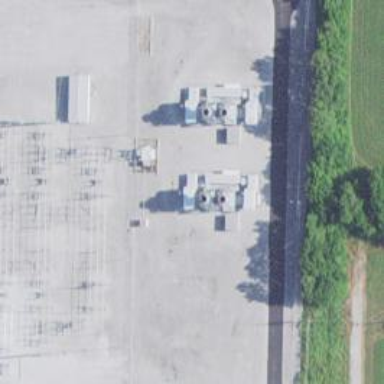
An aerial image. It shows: Gas turbine power generator.